Field crop: maize
Growth stage: 2
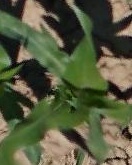
Species: maize